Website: apple
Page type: payment
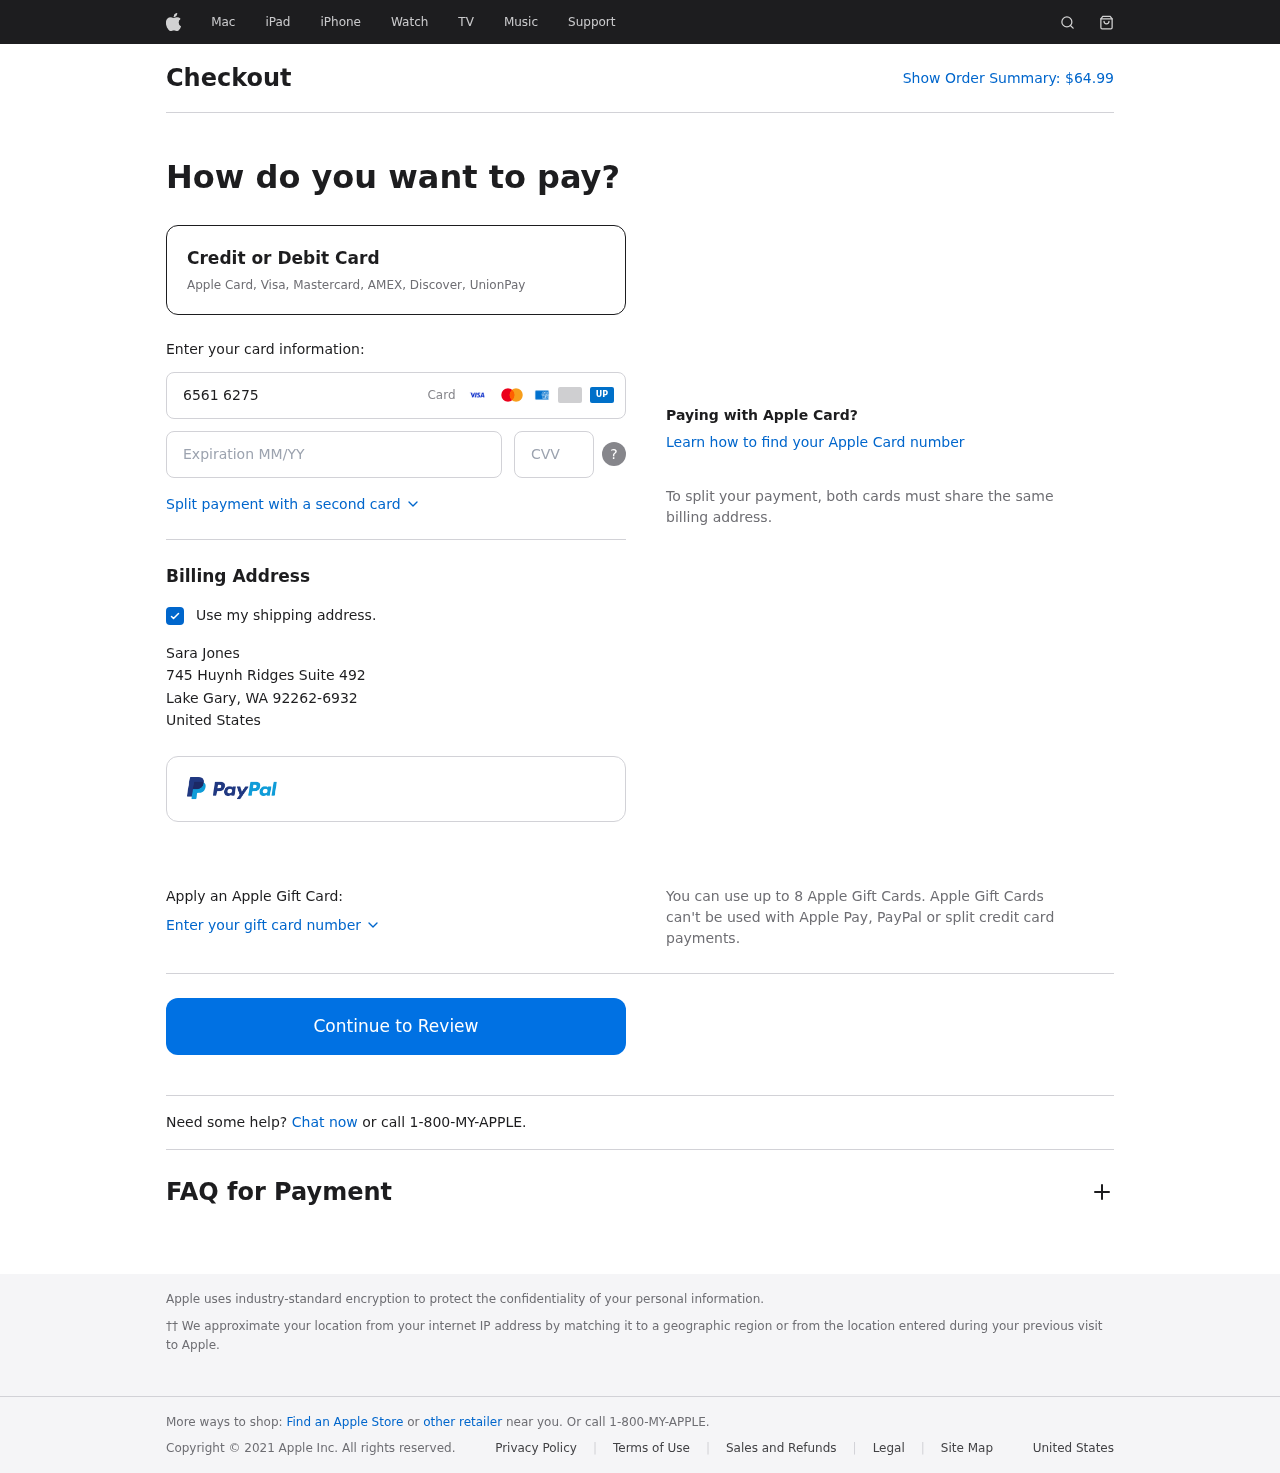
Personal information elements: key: PII_CARD_CVV
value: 928
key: PII_CARD_EXPIRY
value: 04/30
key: PII_CARD_NUMBER
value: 6561 6275 6803 6204
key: PII_CITY
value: Lake Gary
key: PII_COUNTRY
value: United States
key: PII_FULLNAME
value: Sara Jones
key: PII_POSTCODE_FULL
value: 92262-6932
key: PII_STATE_ABBR
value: WA
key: PII_STREET
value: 745 Huynh Ridges Suite 492
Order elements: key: ORDER_TOTAL
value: $64.99